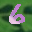
Label: 6